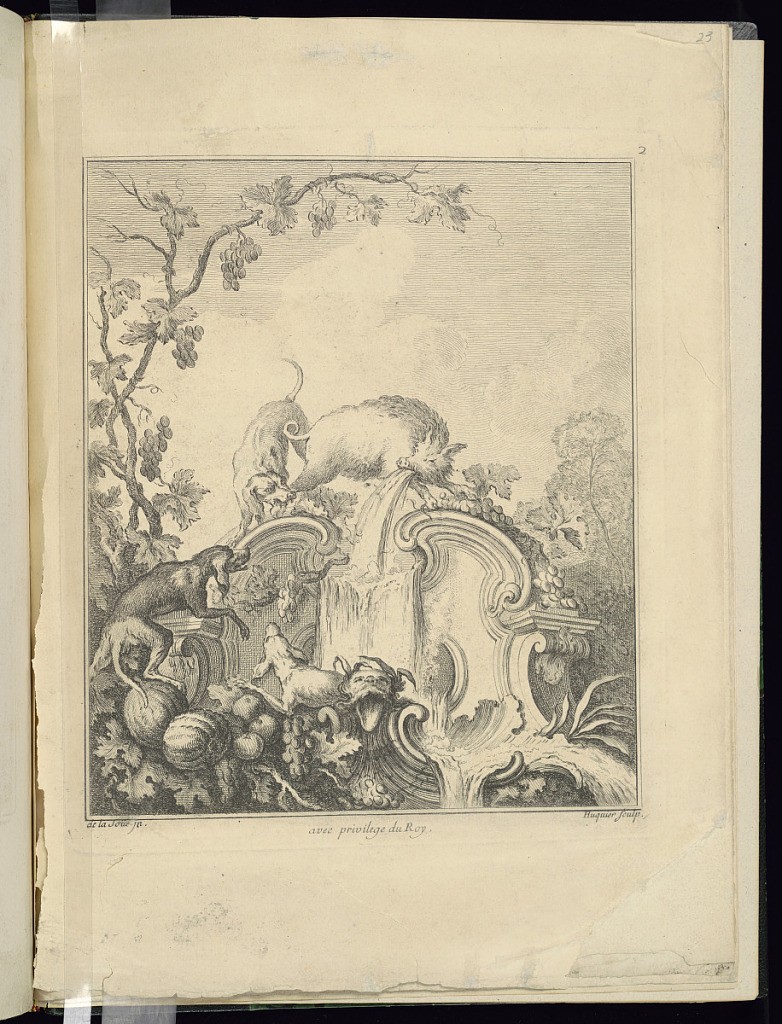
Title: Design for a Cartouche Evoking the Season of Autumn and The Chase
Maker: Jacques de Lajoüe, French, 1687–1761
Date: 1740
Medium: Engraving on white laid paper
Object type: Print
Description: Clusters of grapes, leaves, and gourds surround a cartouche with pedestal elements on either side. A top the cartouche a dog grabs the leg of a boar that is spewing water. At bottom left are two dogs. At bottom center is a grotesque mask.